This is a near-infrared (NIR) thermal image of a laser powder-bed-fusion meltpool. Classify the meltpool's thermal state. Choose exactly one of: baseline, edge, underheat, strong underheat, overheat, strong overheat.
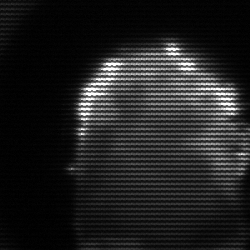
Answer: baseline